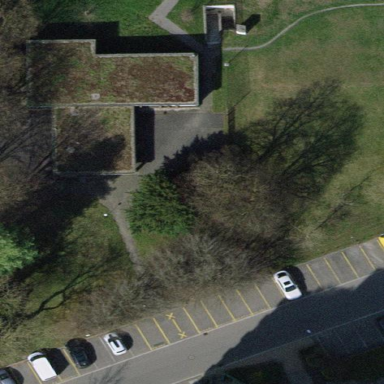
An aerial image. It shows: Brown building.